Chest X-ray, PA view. Patient: 44 years old, sex M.
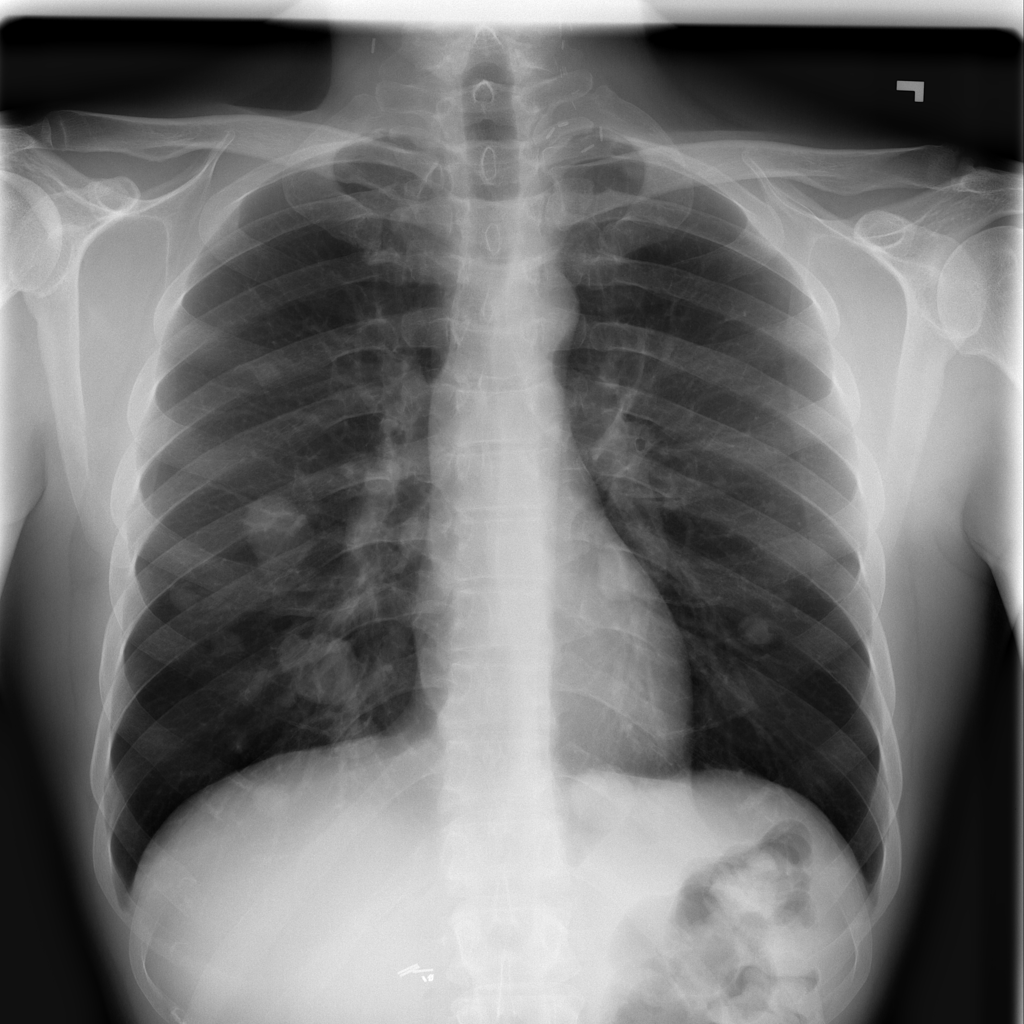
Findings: No Finding